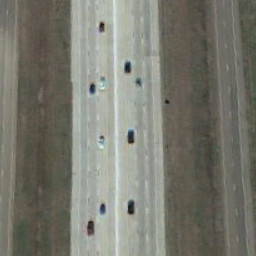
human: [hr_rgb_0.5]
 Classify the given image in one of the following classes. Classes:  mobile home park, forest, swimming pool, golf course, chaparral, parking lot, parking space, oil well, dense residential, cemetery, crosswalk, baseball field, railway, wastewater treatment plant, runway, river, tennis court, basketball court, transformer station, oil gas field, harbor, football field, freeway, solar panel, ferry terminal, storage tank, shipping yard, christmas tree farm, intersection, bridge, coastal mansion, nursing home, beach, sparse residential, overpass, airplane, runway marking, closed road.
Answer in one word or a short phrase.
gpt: freeway